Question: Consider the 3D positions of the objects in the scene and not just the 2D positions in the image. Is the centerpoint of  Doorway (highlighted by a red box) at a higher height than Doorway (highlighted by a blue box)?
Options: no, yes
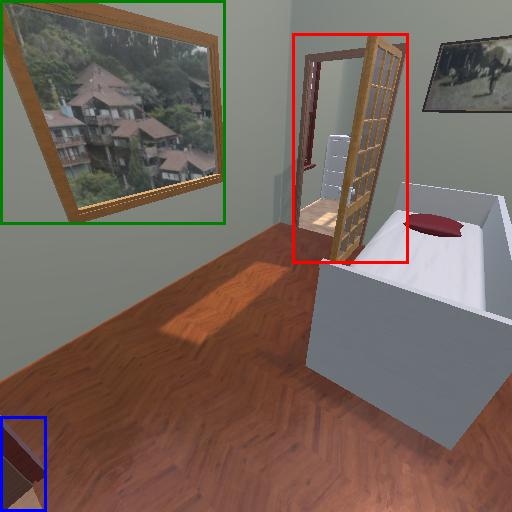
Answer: no